Question: I have a complex object which contains some nested arrays of objects.
Inside one of those inner objects is a value which is the id for an item in another list.
The list is just a look-up of Codes & Descriptions and looks like the following:
'''
[
{ "id": 0, "value": "Basic"},
{ "id": 1, "value": "End of Month (EOM)"},
{ "id": 2, "value": "Fixed Date"},
{ "id": 3, "value": "Mixed"},
{ "id": 4, "value": "Extra"}
]
'''
However, I only carry the value in the nested object.
The Select Option list (drop list) will display all of the values in the previous list so the user can make his/her selection.
I then bind the value returned from the Select/Option directly to the nested object.
That way, when the user makes a selection my object should be updated so I can just save (post) the entire object back to the server.
The selection does work fine and I can see that the values are all updated properly in my nested object when a user selects. However, I couldn't get the UI (select/option) to be initialized to the proper value when I retrieved the (nested) object from the server.
My next step was to add an text box to the form, bind it to the same ng-model and see if it got initialized. It did.
This is a large project I was working on so I created a plnkr.co and broke the problem down. You can see my plnkr in action at: <URL>
My plunker looks like this:

I've recreated the exact object from my project in Sample 1 and as you can see the drop list is not selected properly upon initialization since the value(id) is actually 3, but the drop list doesn't show a selected value.
If you try the plunker you will see that the values are bound to the select/option list because even in the samples which do not initialize properly, when you select an item the other bound items are instantly updated.
I worked with it a long time and kept created fake objects to see which ones work and which don't.
It only works, once I changed the value object to one that looks like the following:
'''
$scope.x = {};
$scope.x.y = 3;
'''
Now, I can bind x.y ('ng-model="x.y"') to select/option and it initializes the select/option list as you would expect. See Sample 2 in the plunker and you will see that "mixed" (id value 3) is chosen as expected.
I also learned that the following will work:
'''
$scope.lastObj = {};
$scope.lastObj.inner = [];
$scope.lastObj.inner.push(3);
'''
In that case I can bind lastObj.inner to the select/option list and again you can see in Example 3 that it still works. That is an object which contains an array which contains the value.
However, Sample 4 in the plunker displays the final amount of nesting which does not work with the AngularJS binding.
'''
$scope.thing = {};
$scope.thing.list=[];
$scope.thing.list.push({"item":"3"});
'''
This is an object which contains an array which contains an object with a value. It fails to bind properly on the select/option but not the text box.
Can anyone explain why the select/option fails to bind / initialize properly in this case?
Also, be strong and do not try to explain why you think the nesting of my objects should be different. That's not under discussion here, unless you can tell me that JavaScript itself does not support that behavior.
However, if you can explain that Angular cannot handle this deep of nesting and why, then that is a perfectly valid answer.
Thanks for any input you have.
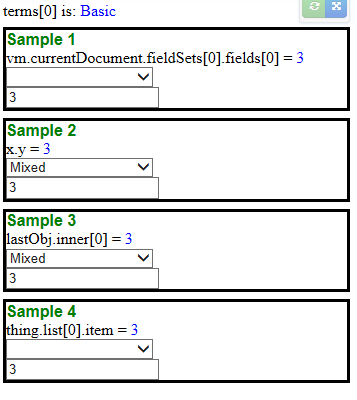
Answer: You are messed up with primitive types. It means you should insert
'''
$scope.vm.currentDocument.fieldSets[0].fields.push({"value":3});
'''
instead of
'''
$scope.vm.currentDocument.fieldSets[0].fields.push({"value":"3"});
'''
Note the difference of '{"value":3}' and '{"value":"3"}'
First one defines an object with property "value" with Integer type, and the second one defines an object with property "value" with String type. As Angular checks type match, it becomes that ("3" === 3) evaluates as false, this is why angular cant find selected option.
This is how it supposed to work.